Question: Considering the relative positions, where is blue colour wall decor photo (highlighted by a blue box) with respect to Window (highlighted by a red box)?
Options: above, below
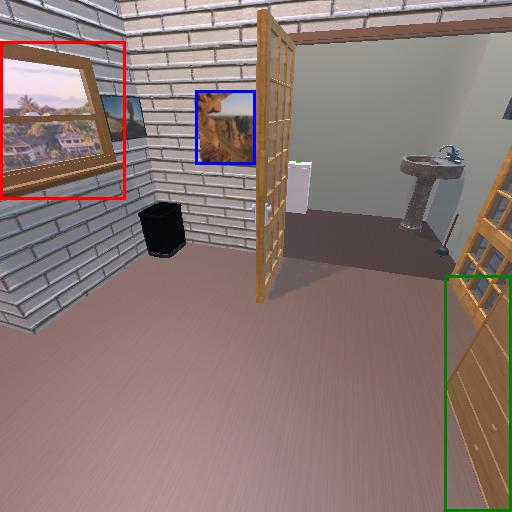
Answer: above